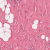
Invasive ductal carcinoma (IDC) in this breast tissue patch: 0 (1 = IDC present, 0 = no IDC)